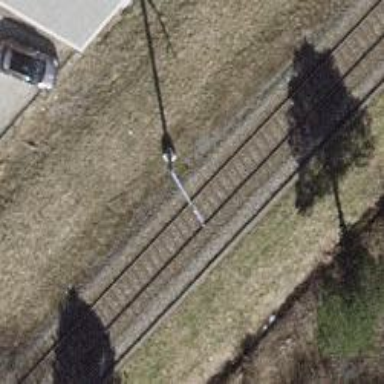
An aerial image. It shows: Catenary mast for power lines.